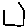
Label: hexagon